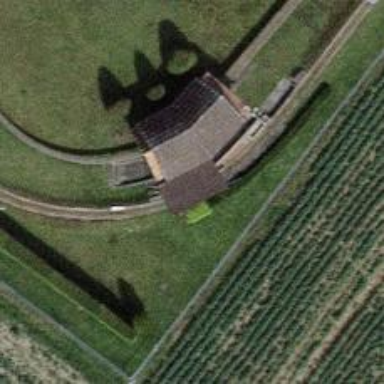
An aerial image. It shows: Miniature railway.